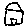
Label: house